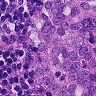
Metastatic tissue present: yes